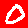
Digit: 0